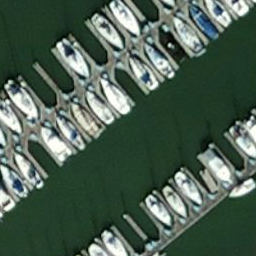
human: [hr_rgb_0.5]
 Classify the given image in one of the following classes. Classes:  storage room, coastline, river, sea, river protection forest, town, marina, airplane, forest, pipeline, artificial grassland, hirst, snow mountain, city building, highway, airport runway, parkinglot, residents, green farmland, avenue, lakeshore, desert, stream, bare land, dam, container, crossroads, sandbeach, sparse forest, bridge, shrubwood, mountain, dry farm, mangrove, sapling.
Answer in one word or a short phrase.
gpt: marina